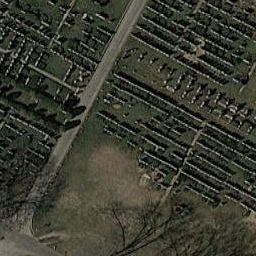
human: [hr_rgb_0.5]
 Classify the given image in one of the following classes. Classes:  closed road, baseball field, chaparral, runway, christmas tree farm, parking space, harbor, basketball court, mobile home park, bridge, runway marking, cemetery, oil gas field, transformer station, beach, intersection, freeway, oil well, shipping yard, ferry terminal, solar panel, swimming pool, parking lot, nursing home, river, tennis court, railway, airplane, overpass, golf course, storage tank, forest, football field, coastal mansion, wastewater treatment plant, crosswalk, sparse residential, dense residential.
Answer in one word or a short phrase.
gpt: cemetery